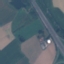
Label: Highway